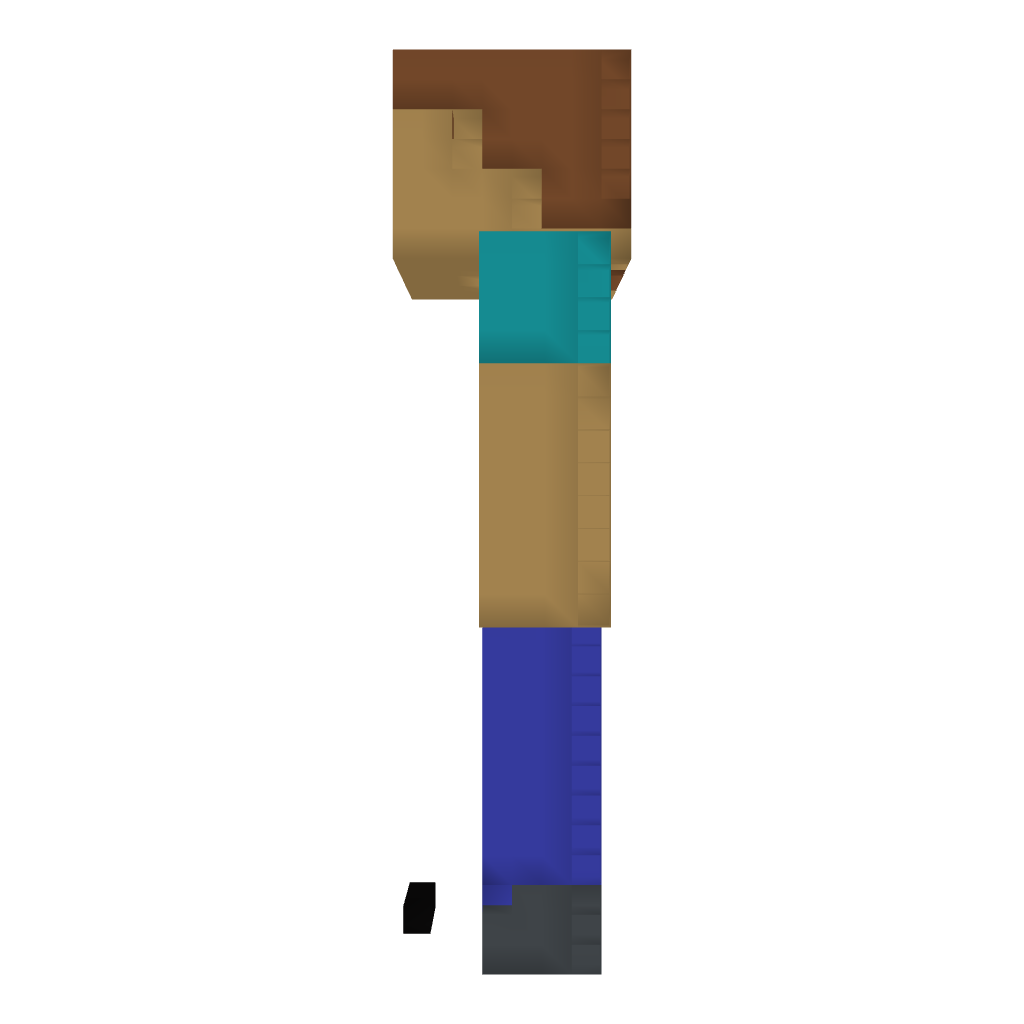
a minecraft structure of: Minecraft dude